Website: slack
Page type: payment
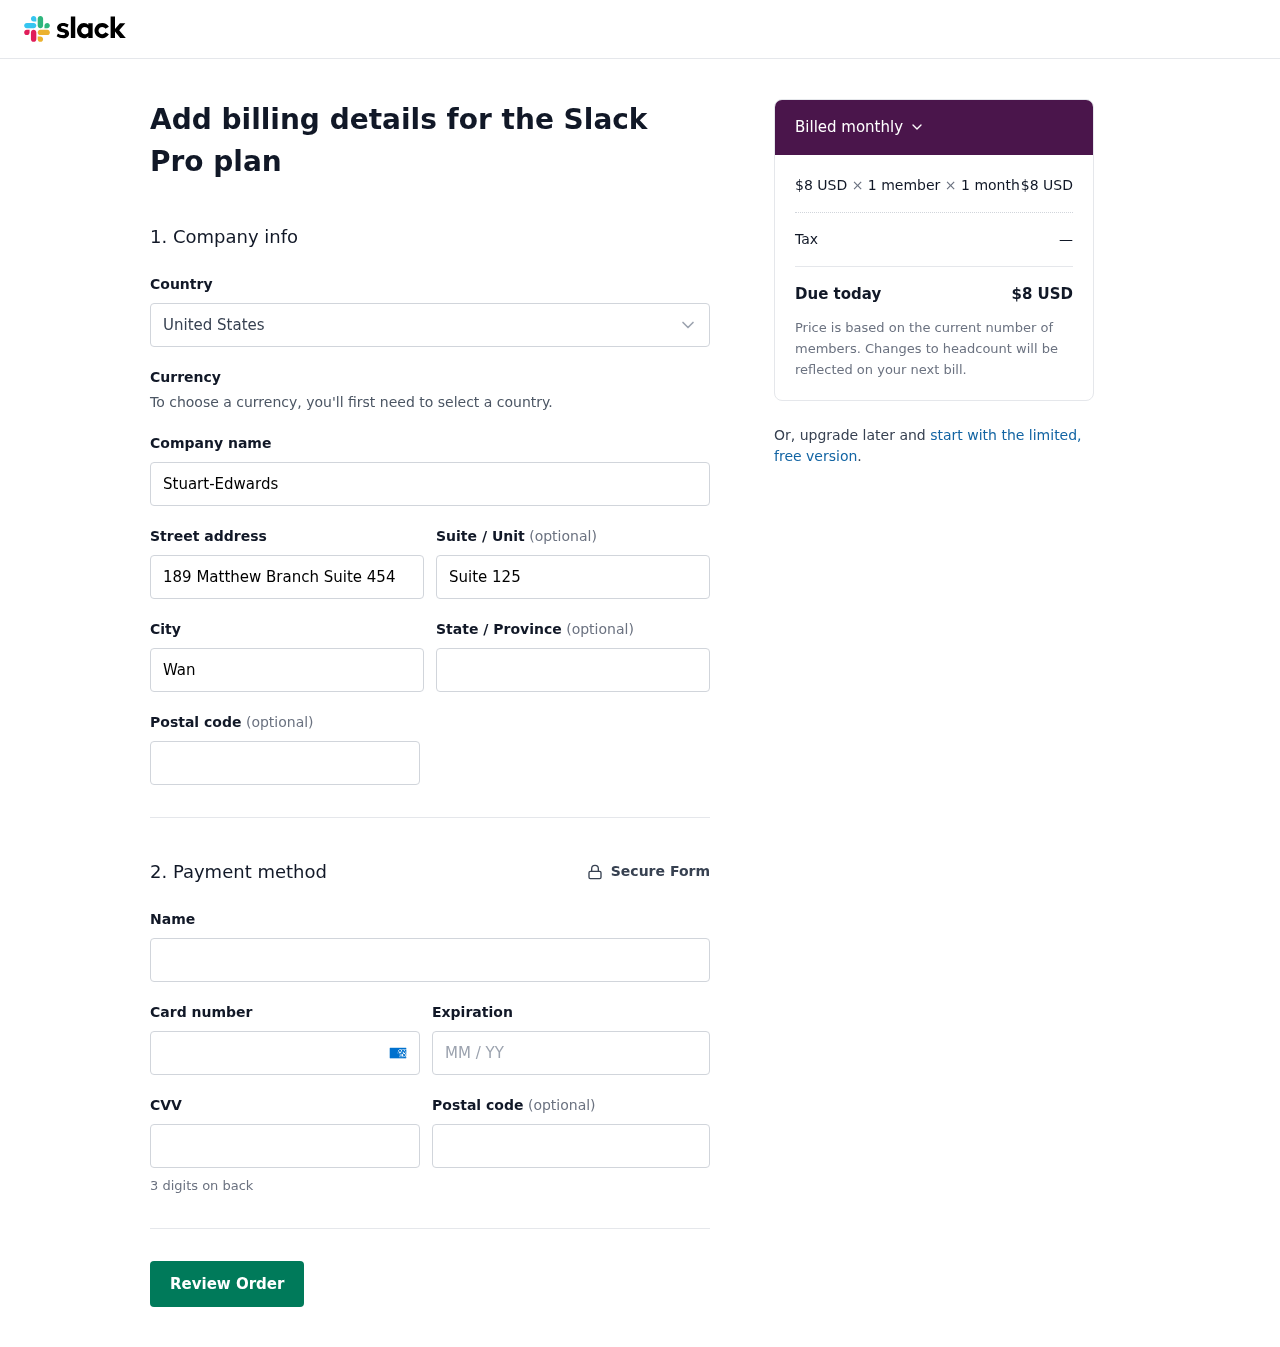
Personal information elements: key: PII_COUNTRY
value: United States
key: PII_COMPANY
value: Stuart-Edwards
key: PII_STREET
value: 189 Matthew Branch Suite 454
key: PII_STREET2
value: Suite 125
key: PII_CITY
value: Wandaberg
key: PII_STATE
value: Wyoming
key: PII_POSTCODE
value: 63879
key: PII_FULLNAME
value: Michael Wilson
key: PII_CARD_NUMBER
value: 3495 9318 0274 189
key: PII_CARD_EXPIRY
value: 06/29
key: PII_CARD_CVV
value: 2853
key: PII_POSTCODE2
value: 74481
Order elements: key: ORDER_PRICE_PER_MEMBER
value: $8 USD
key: ORDER_NUM_MEMBERS
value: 1 member
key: ORDER_NUM_MONTHS
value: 1 month
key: ORDER_SUBTOTAL
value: $8 USD
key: ORDER_TAX
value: —
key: ORDER_TOTAL
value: $8 USD